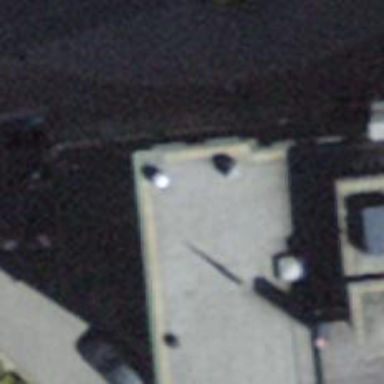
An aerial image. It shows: Restaurant.